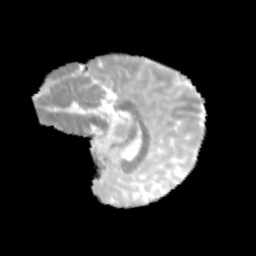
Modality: MD
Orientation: sagittal
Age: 11
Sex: female
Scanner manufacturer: siemens
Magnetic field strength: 3 T
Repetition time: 3.8 s
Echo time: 0.07 s